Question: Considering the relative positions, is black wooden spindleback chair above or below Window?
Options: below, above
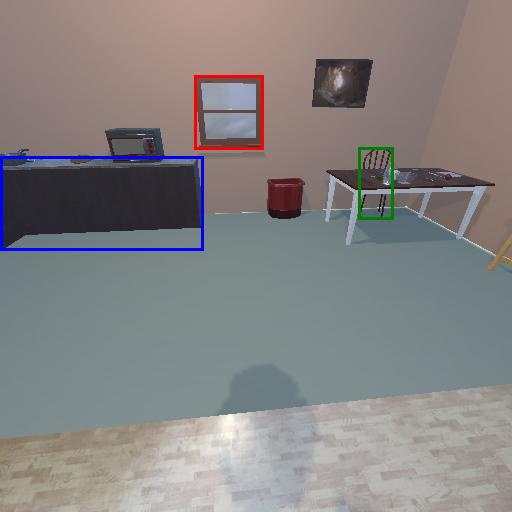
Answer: below